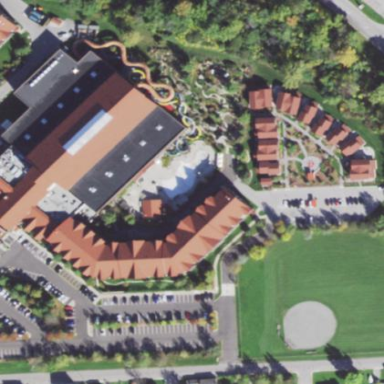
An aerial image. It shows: Hotel building.